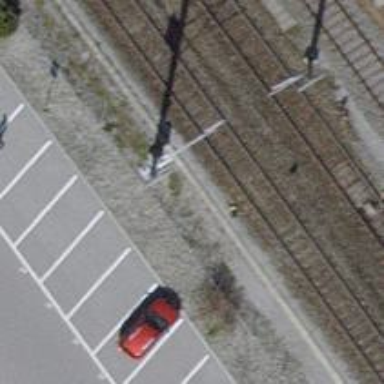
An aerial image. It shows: Solitary milestone along the railway.